Question: The quantity (quantityWanted in DB) in textbox is loaded via Eval() method from Basket DB table. What I want to achieve is that when I change quantity manually and click update the quantity for that record will be updated and then grid will be reloaded. I seem unable to retrieve value of that textbox in code behind.
I am aware of FindControl() method which is used to get value from controls within itemtemplate but I don't know how to use it here.
The tried below but always get nullReferenceException
'''
TextBox txt = (TextBox)GridView2.FindControl("txtQuantityWanted");
int _quantity = Convert.ToInt16(txt.Text);
'''
Note: button is there but does nothing.

'''
<ItemTemplate>
<asp:TextBox runat="server" ID="txtQuantityWanted" Text='<%# Eval("quantityWanted") %>' ></asp:TextBox>
<asp:LinkButton ID="LinkButton11" runat="server" CommandName="update" CommandArgument='<%# Eval("coffeeName") + ";" + Eval("datetimeAdded") %>' >Update</asp:LinkButton>
<asp:Button ID="Button21" runat="server" Text="Button" CommandName="edit" />
</ItemTemplate>
<asp:TemplateField HeaderText="Total [PS]">
<ItemTemplate>
<asp:Label id="lblItemTotal" runat="server" Text='<%# String.Format("{0:C}", Convert.ToInt32(Eval("quantityWanted"))* Convert.ToDouble(Eval("price"))) %>' ></asp:Label>
<asp:LinkButton ID="LinkButton1" runat="server" CommandName="remove" CommandArgument='<%# Eval("coffeeName") + ";" + Eval("datetimeAdded") %>' >Remove</asp:LinkButton>
</ItemTemplate>
</asp:TemplateField>
'''
C# code:
'''
protected void GridView2_RowCommand(object sender, GridViewCommandEventArgs e)
{
// .....
else if (e.CommandName == "update")
{
string params = Convert.ToString(e.CommandArgument);
string[] arg = new string[2];
arg = params.Split(';');
name = Convert.ToString(arg[0]);
datetimeAdded = Convert.ToString(arg[1]);
const string strConn = @"Data Source=.\SQLEXPRESS;AttachDbFilename=L:\ASP.NET\Exercise1\Exercise1\Exercise1\App_Data\ASPNETDB.MDF;Integrated Security=True;Connect Timeout=30;User Instance=True";
DataSet ds = new DataSet("Employees");
SqlConnection connection = new SqlConnection(strConn);
// Here I need value from textbox to replace 11
SqlCommand abc = new SqlCommand("UPDATE Basket SET quantityWanted = 11 WHERE coffeeName LIKE '%" + name + "%' AND datetimeAdded LIKE '" + datetimeAdded + "' ", connection);
connection.Open();
int ii = abc.ExecuteNonQuery();
connection.Close();
}
}
'''
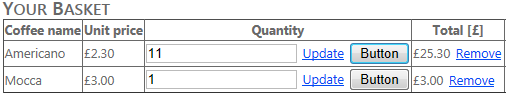
Answer: Use GridView.Rows collection to find control. You can pass the index of row in rows collection indexer.
'''
TextBox txt = (TextBox)GridView2.Rows[0].FindControl("txtQuantityWanted");
'''